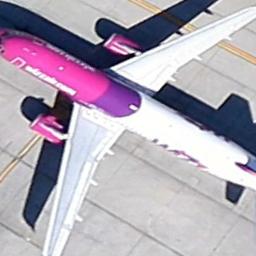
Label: airplane